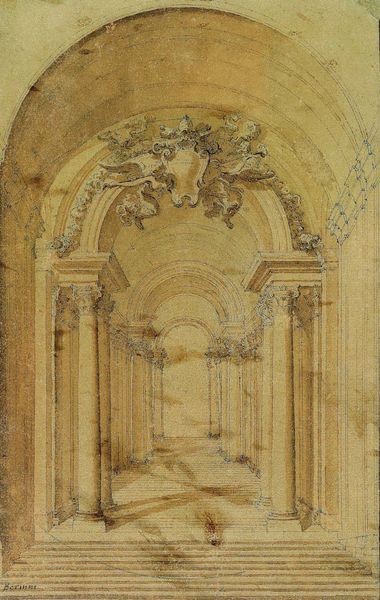
Titel: Scala Regia, Treppe zwischen Petersdom und Vatikan
Künstler: Giovanni Lorenzo Bernini
Standort: Rom, S. Pietro (EU - I - Latium)
Schlagwörter: schatten, weiß, braun, schmuck, säulen, zeichnung, beige, rahmen, papier, perspektive, grafik, kuppel, treppe, treppen, kartusche, dekor, durchgang, stufen, tiefe, halle, bögen, gang, gewölbe, radierung, bleistift, girlanden, bauwerk, barok, teife, zeichnug#, artchitektur